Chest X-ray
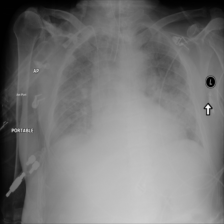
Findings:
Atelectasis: negative
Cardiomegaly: negative
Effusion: negative
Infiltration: positive
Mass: negative
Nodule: negative
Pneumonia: negative
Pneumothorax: negative
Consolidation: negative
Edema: negative
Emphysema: negative
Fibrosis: negative
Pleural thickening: negative
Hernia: negative